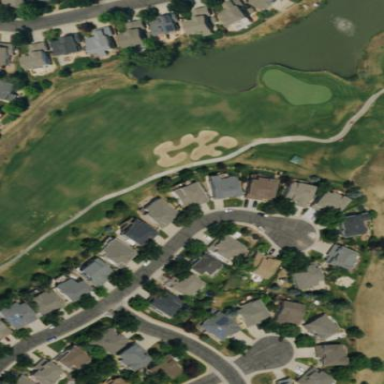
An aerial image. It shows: Rough area in golf course.